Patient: sex F, age 26
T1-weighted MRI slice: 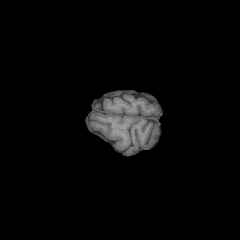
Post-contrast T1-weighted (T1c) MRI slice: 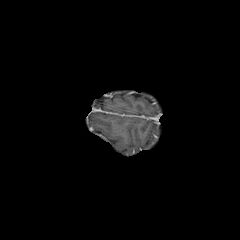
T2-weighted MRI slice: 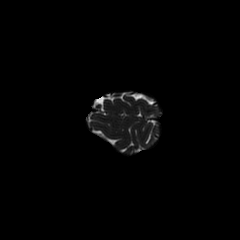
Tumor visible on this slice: no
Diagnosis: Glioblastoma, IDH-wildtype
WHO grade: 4